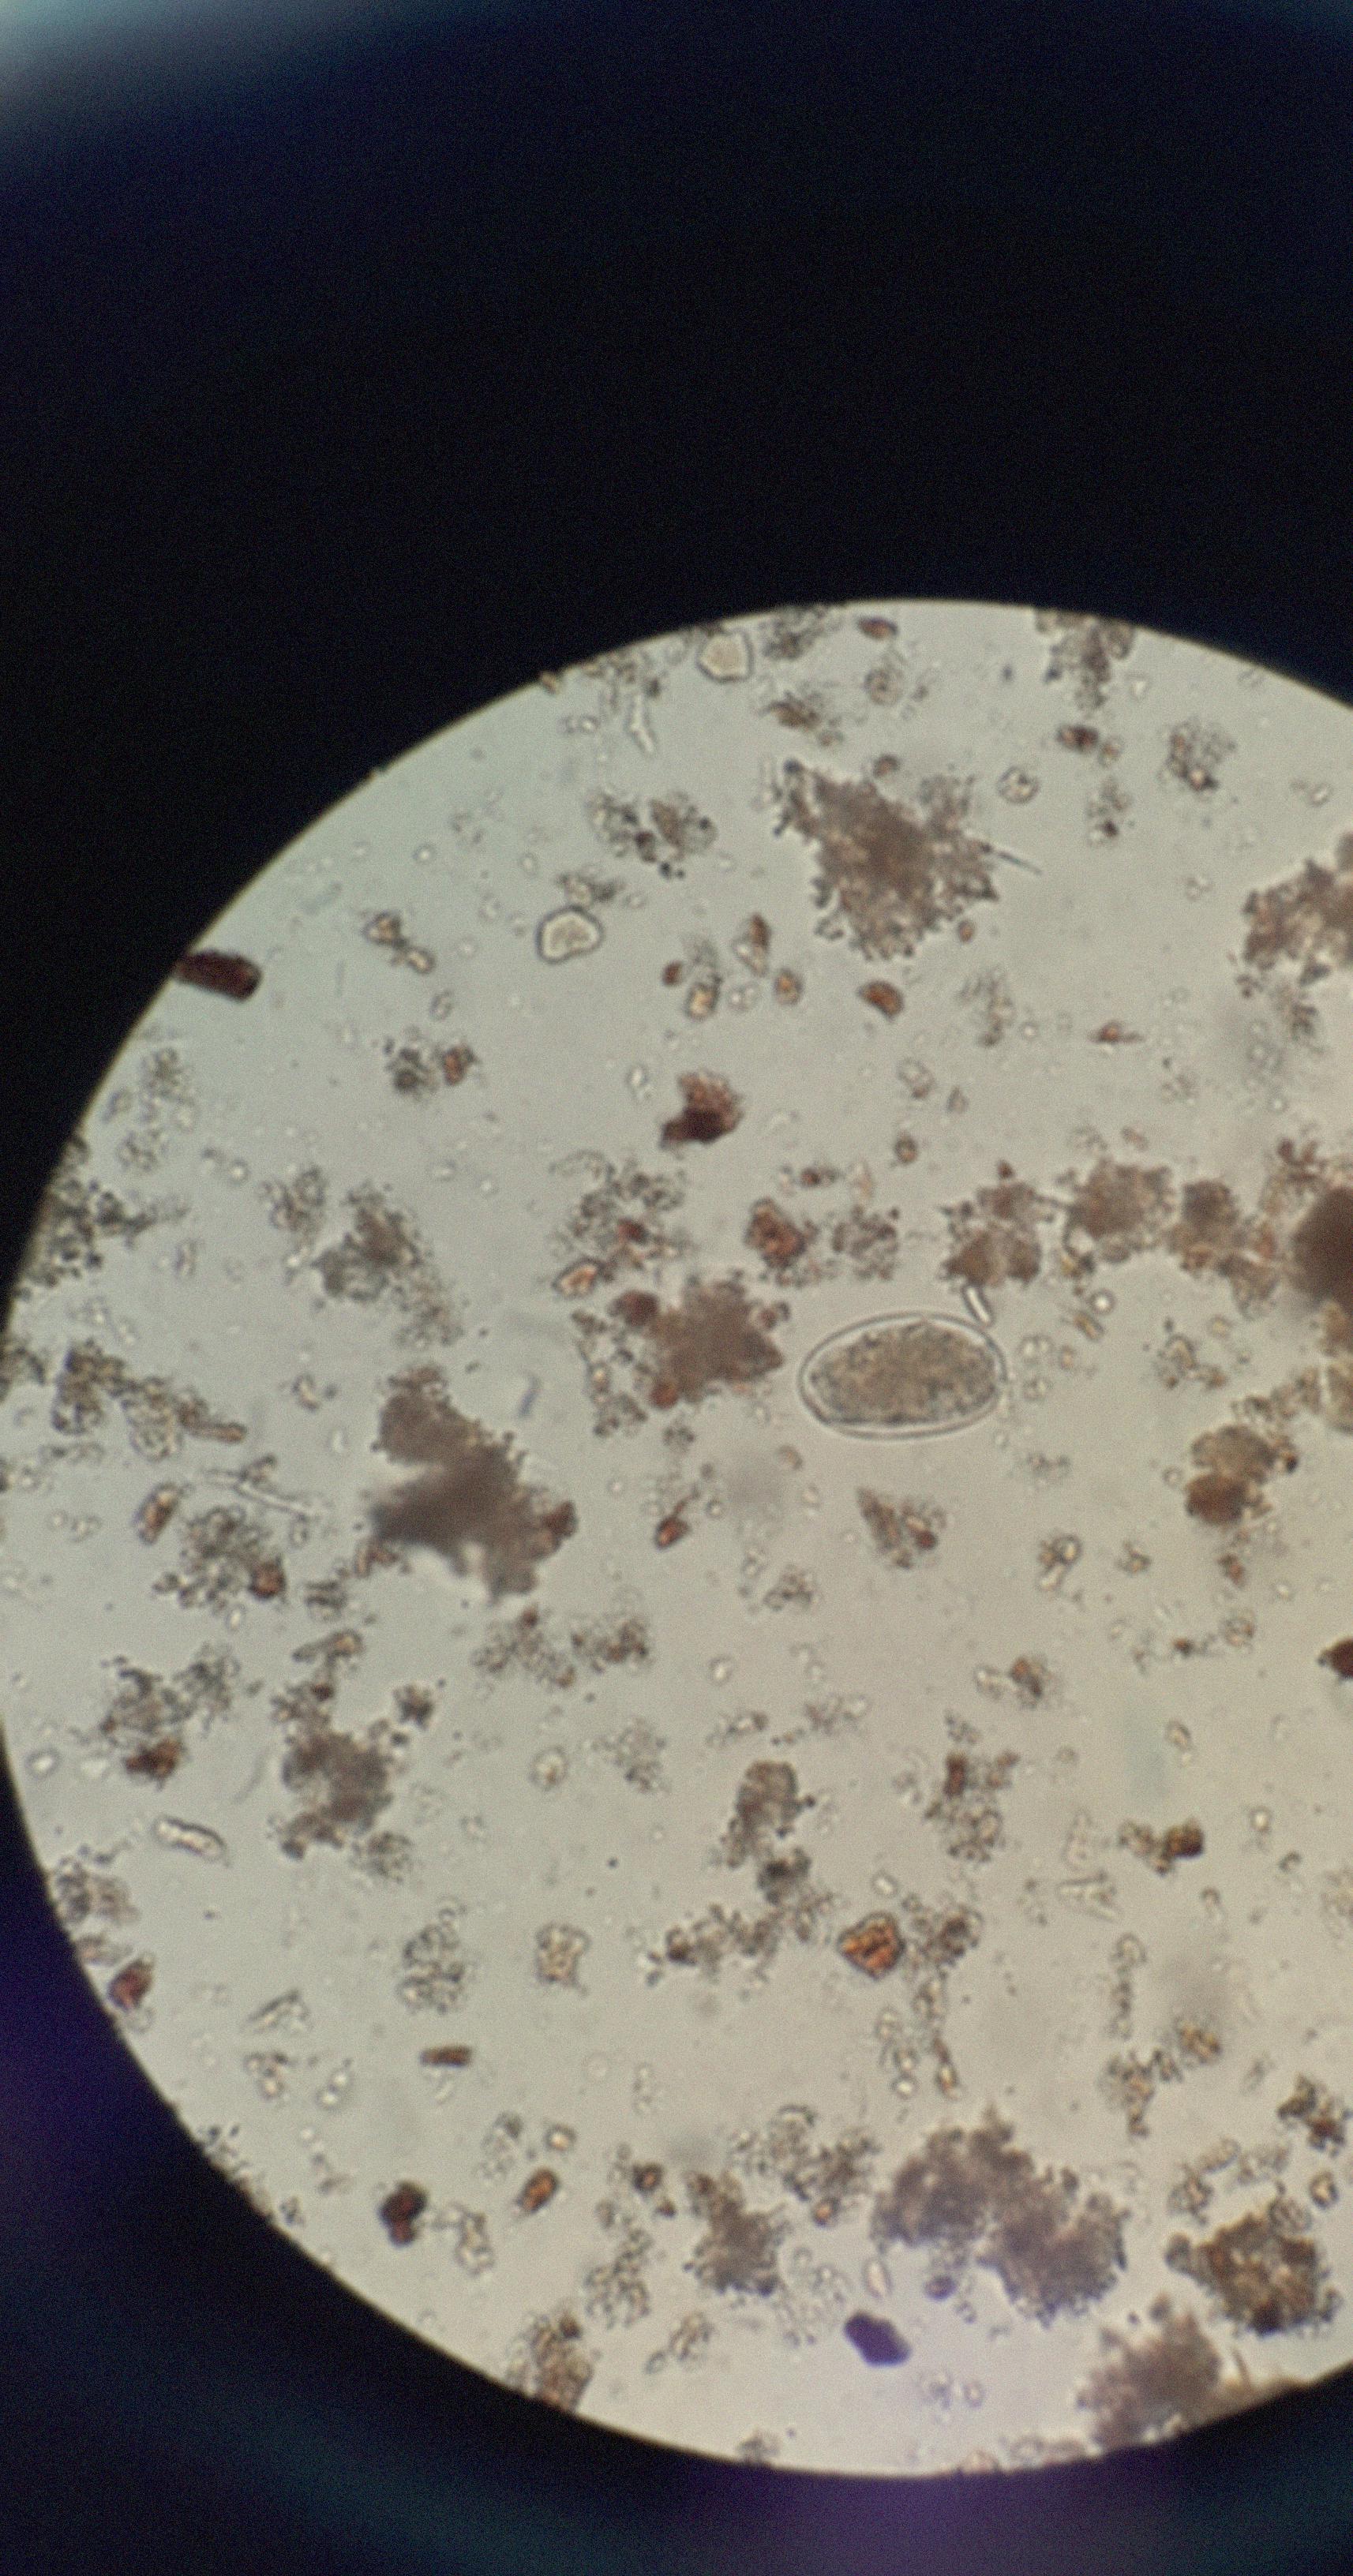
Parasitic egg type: Hookworm egg